Question: I am customizing the bootstrap alert message so its fixed at the top of the page. The only problem is i cant seem to get the 'x' button to be to the right of the message. It looks like this (the 'x' is the little red at the top):

Here is the HTML:
'''
<%= content_tag(:div, msg, class: "alert alert-info") %>
<button class="close" data-dismiss="alert">x</button>
'''
and here is the css:
'''
.alert-info {
position: fixed;
display: block;
top: 10px;
}
.close {
position: fixed;
top: 0;
}
'''
How can i get the 'x' to be vertically centered with the alert and to the right?
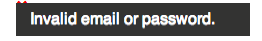
Answer: <URL>
For this type of alert message I would use the light red one. For the fixed positioning I would add the extra custom class alert-fixed.
'''
<div class="alert alert-danger alert-dismissable alert-fixed">
<button type="button" class="close" data-dismiss="alert" aria-hidden="true">&times;</button><strong>Warning!</strong> Invalid email or password.</div>
'''